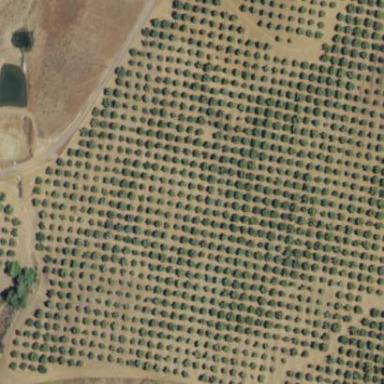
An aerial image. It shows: Orchard.